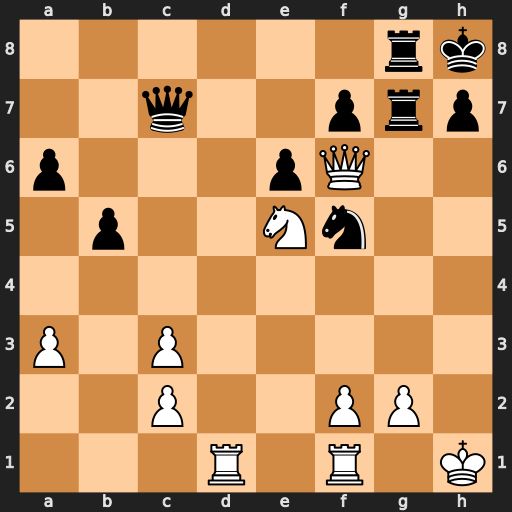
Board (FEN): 6rk/2q2prp/p3pQ2/1p2Nn2/8/P1P5/2P2PP1/3R1R1K
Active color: w
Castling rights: -
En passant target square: -
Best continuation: Rd7 Qxd7 Nxd7